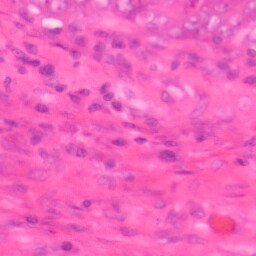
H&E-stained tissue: Colon